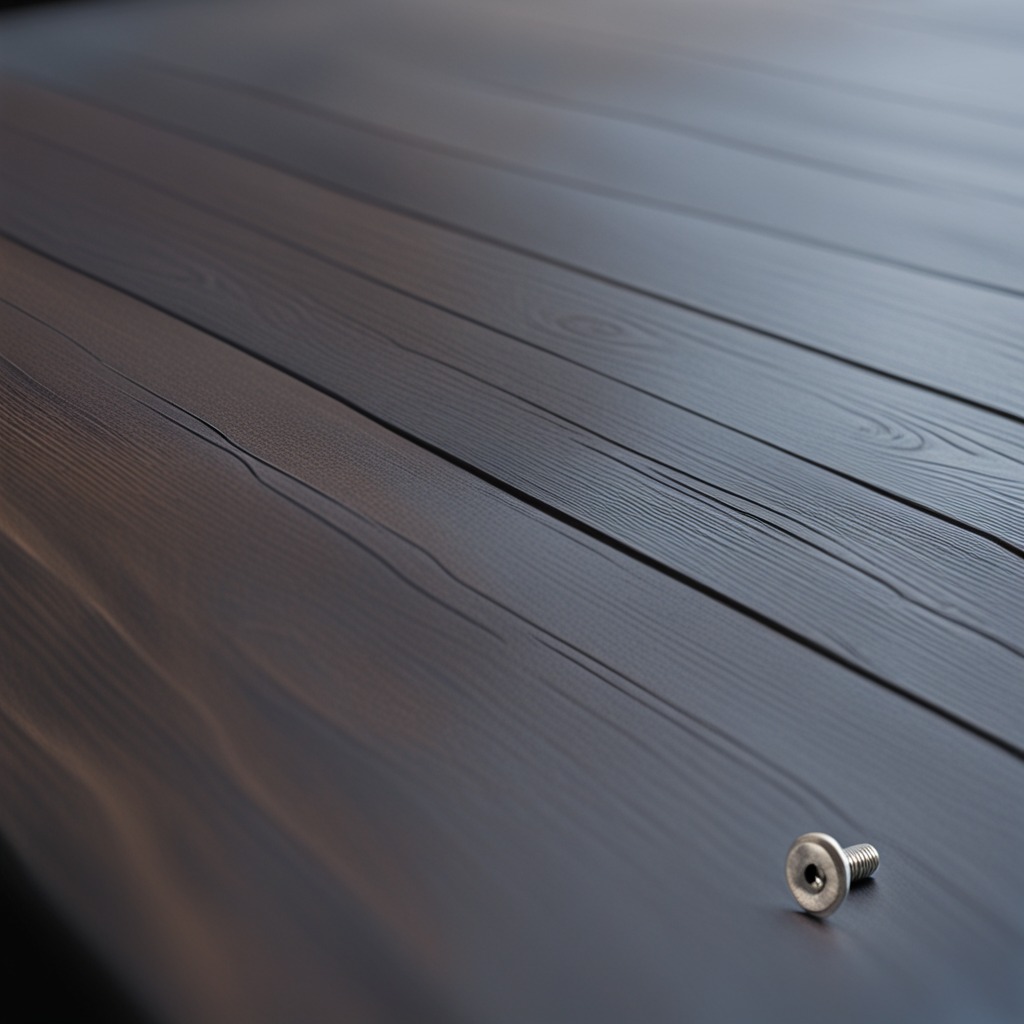
A metal screw lying on the old table with faint burn marks in a small garage at twilight.